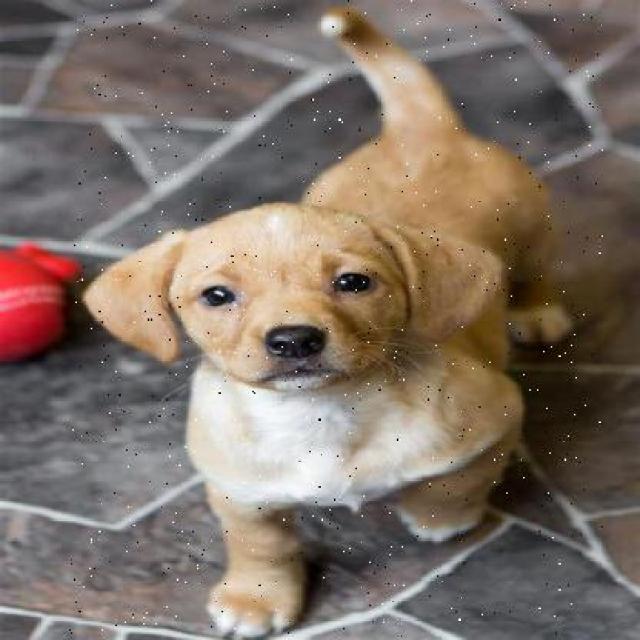
Healthy canine skin — no visible lesions, inflammation, or abnormalities. The skin and coat appear normal.